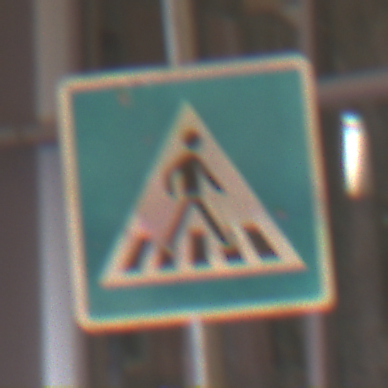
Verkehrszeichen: FussgaengerueberwegLinks
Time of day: NotSpecified
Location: Indoor (Urban)
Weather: NotSpecified
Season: NotSpecified
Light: Artificial